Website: apple
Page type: billing-address
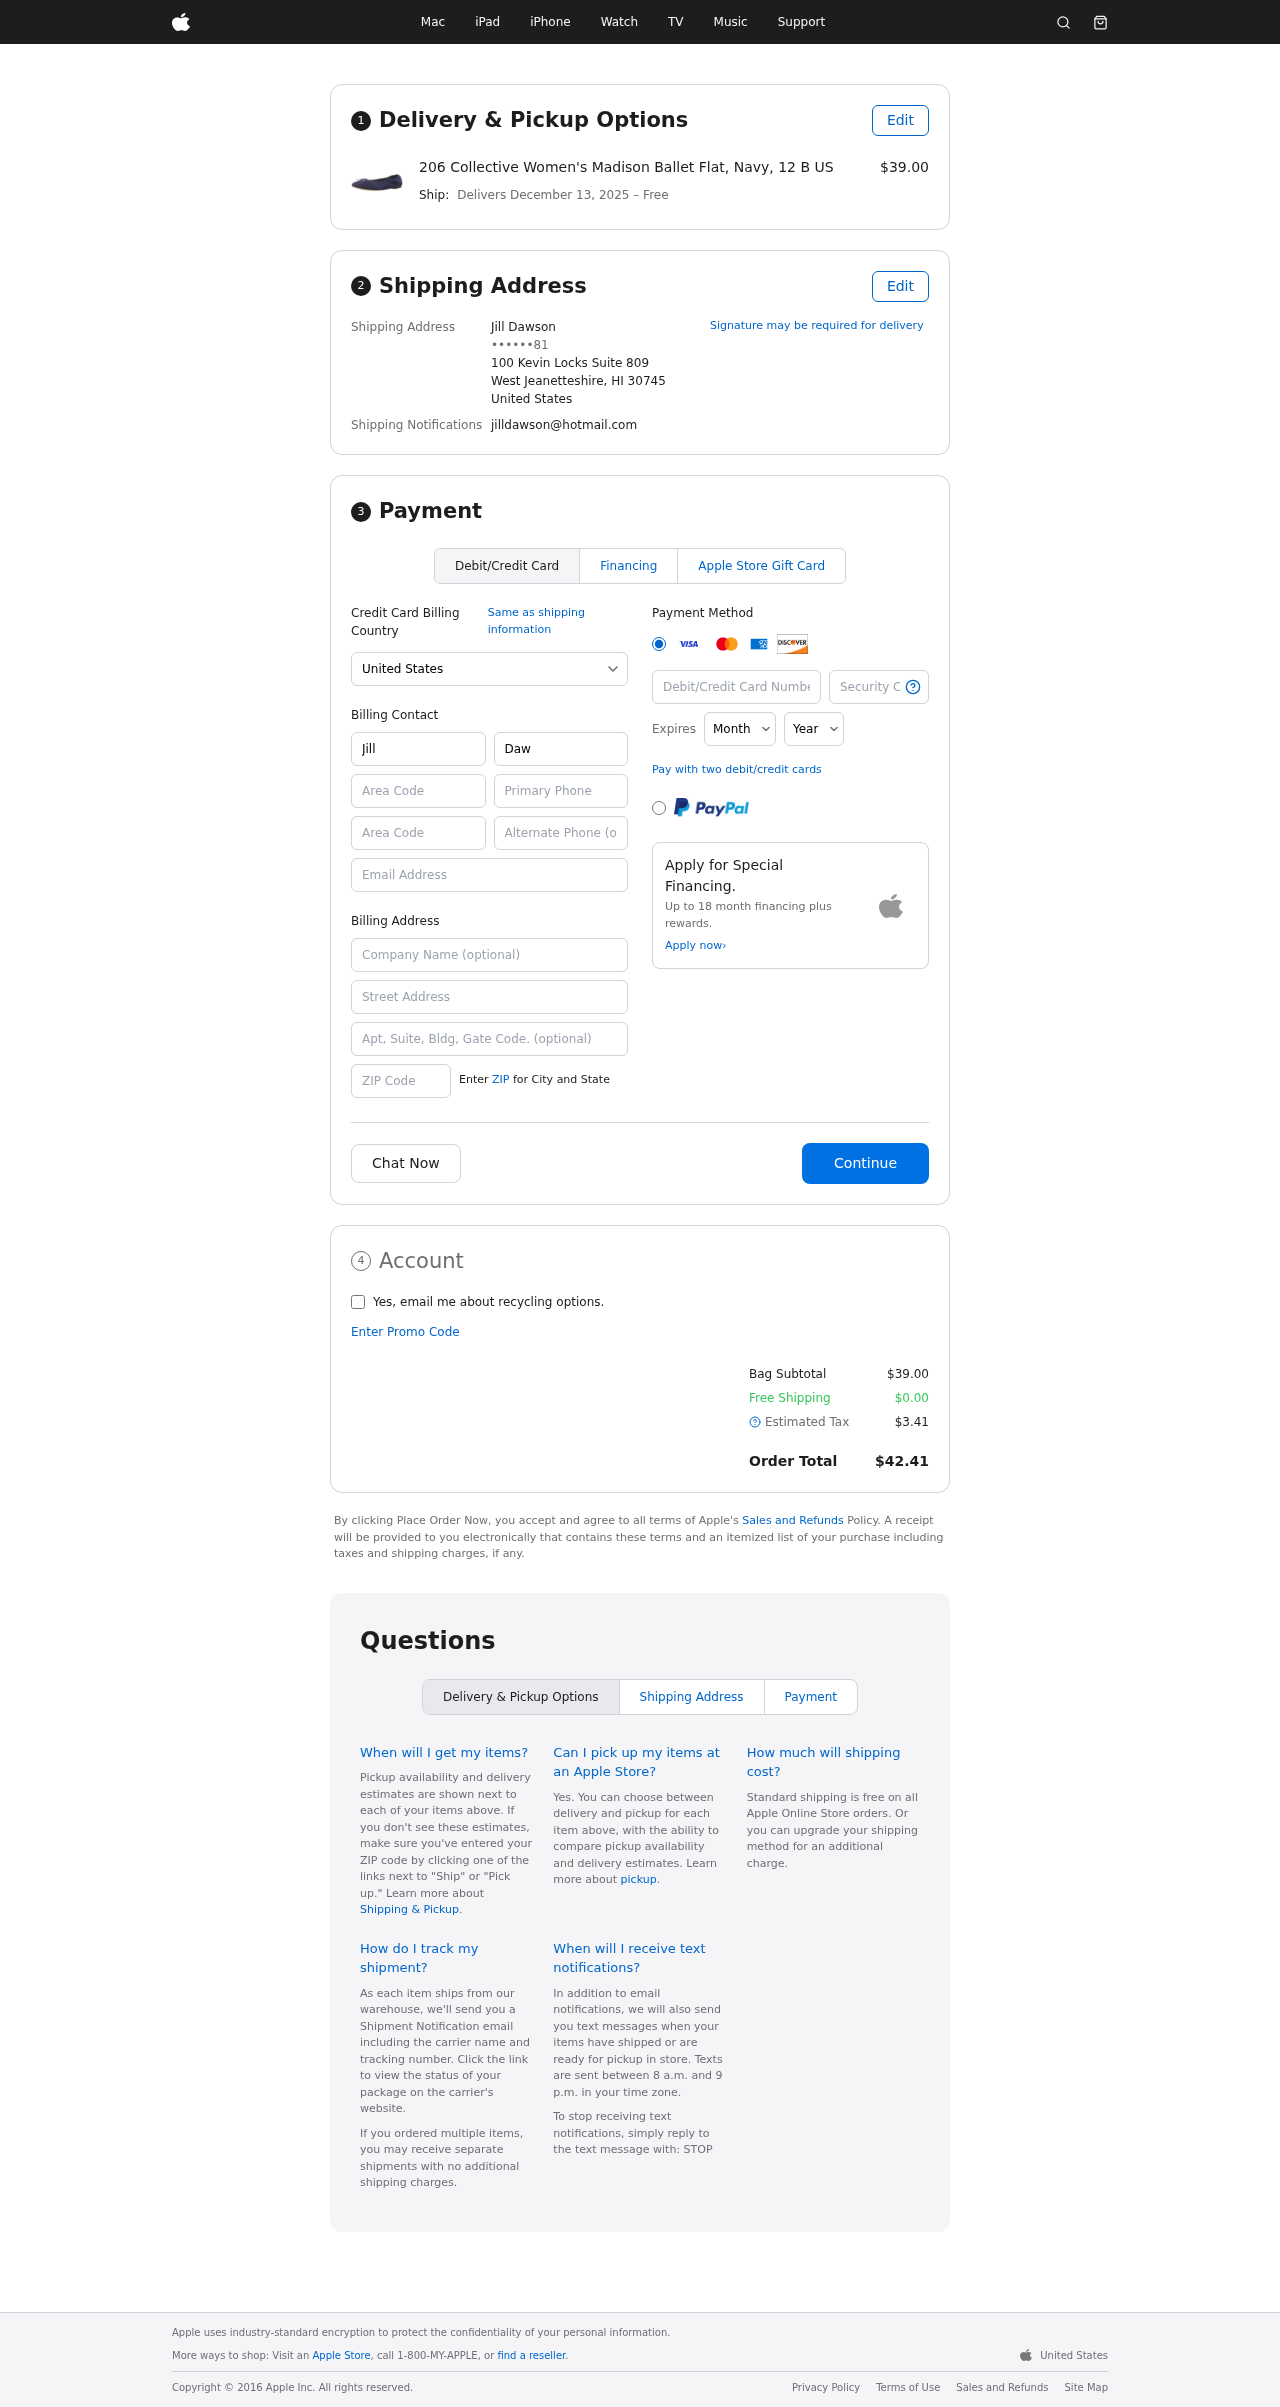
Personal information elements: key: PII_CARD_CVV
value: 388
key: PII_CARD_EXPIRY_MONTH
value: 05
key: PII_CARD_EXPIRY_YEAR
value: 29
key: PII_CARD_NUMBER
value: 4068 8811 5270 2142
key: PII_CITY_STATE_ZIP
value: West Jeanetteshire, HI 30745
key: PII_COUNTRY
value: United States
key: PII_EMAIL
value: jilldawson@hotmail.com
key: PII_FULLNAME
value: Jill Dawson
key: PII_STREET
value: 100 Kevin Locks Suite 809
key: PII_PHONE_MASKED
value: ••••••81
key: PII_BILLING_FIRSTNAME
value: Jill
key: PII_BILLING_LASTNAME
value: Dawson
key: PII_BILLING_PHONE_AREA
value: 337
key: PII_BILLING_PHONE
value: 3376484281
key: PII_BILLING_EMAIL
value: jilldawson@hotmail.com
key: PII_BILLING_COMPANY
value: Parks Group
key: PII_BILLING_STREET
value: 100 Kevin Locks Suite 809
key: PII_BILLING_STREET2
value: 980 Ryan Ranch
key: PII_BILLING_POSTCODE
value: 30745
Product elements: key: PRODUCT1_NAME
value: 206 Collective Women's Madison Ballet Flat, Navy, 12 B US
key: PRODUCT1_PRICE
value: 39
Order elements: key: ORDER_DELIVERY_DATE
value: December 13, 2025
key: ORDER_SUBTOTAL
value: $39.00
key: ORDER_SHIPPING_COST
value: $0.00
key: ORDER_TAX
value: $3.41
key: ORDER_TOTAL
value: $42.41